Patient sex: M
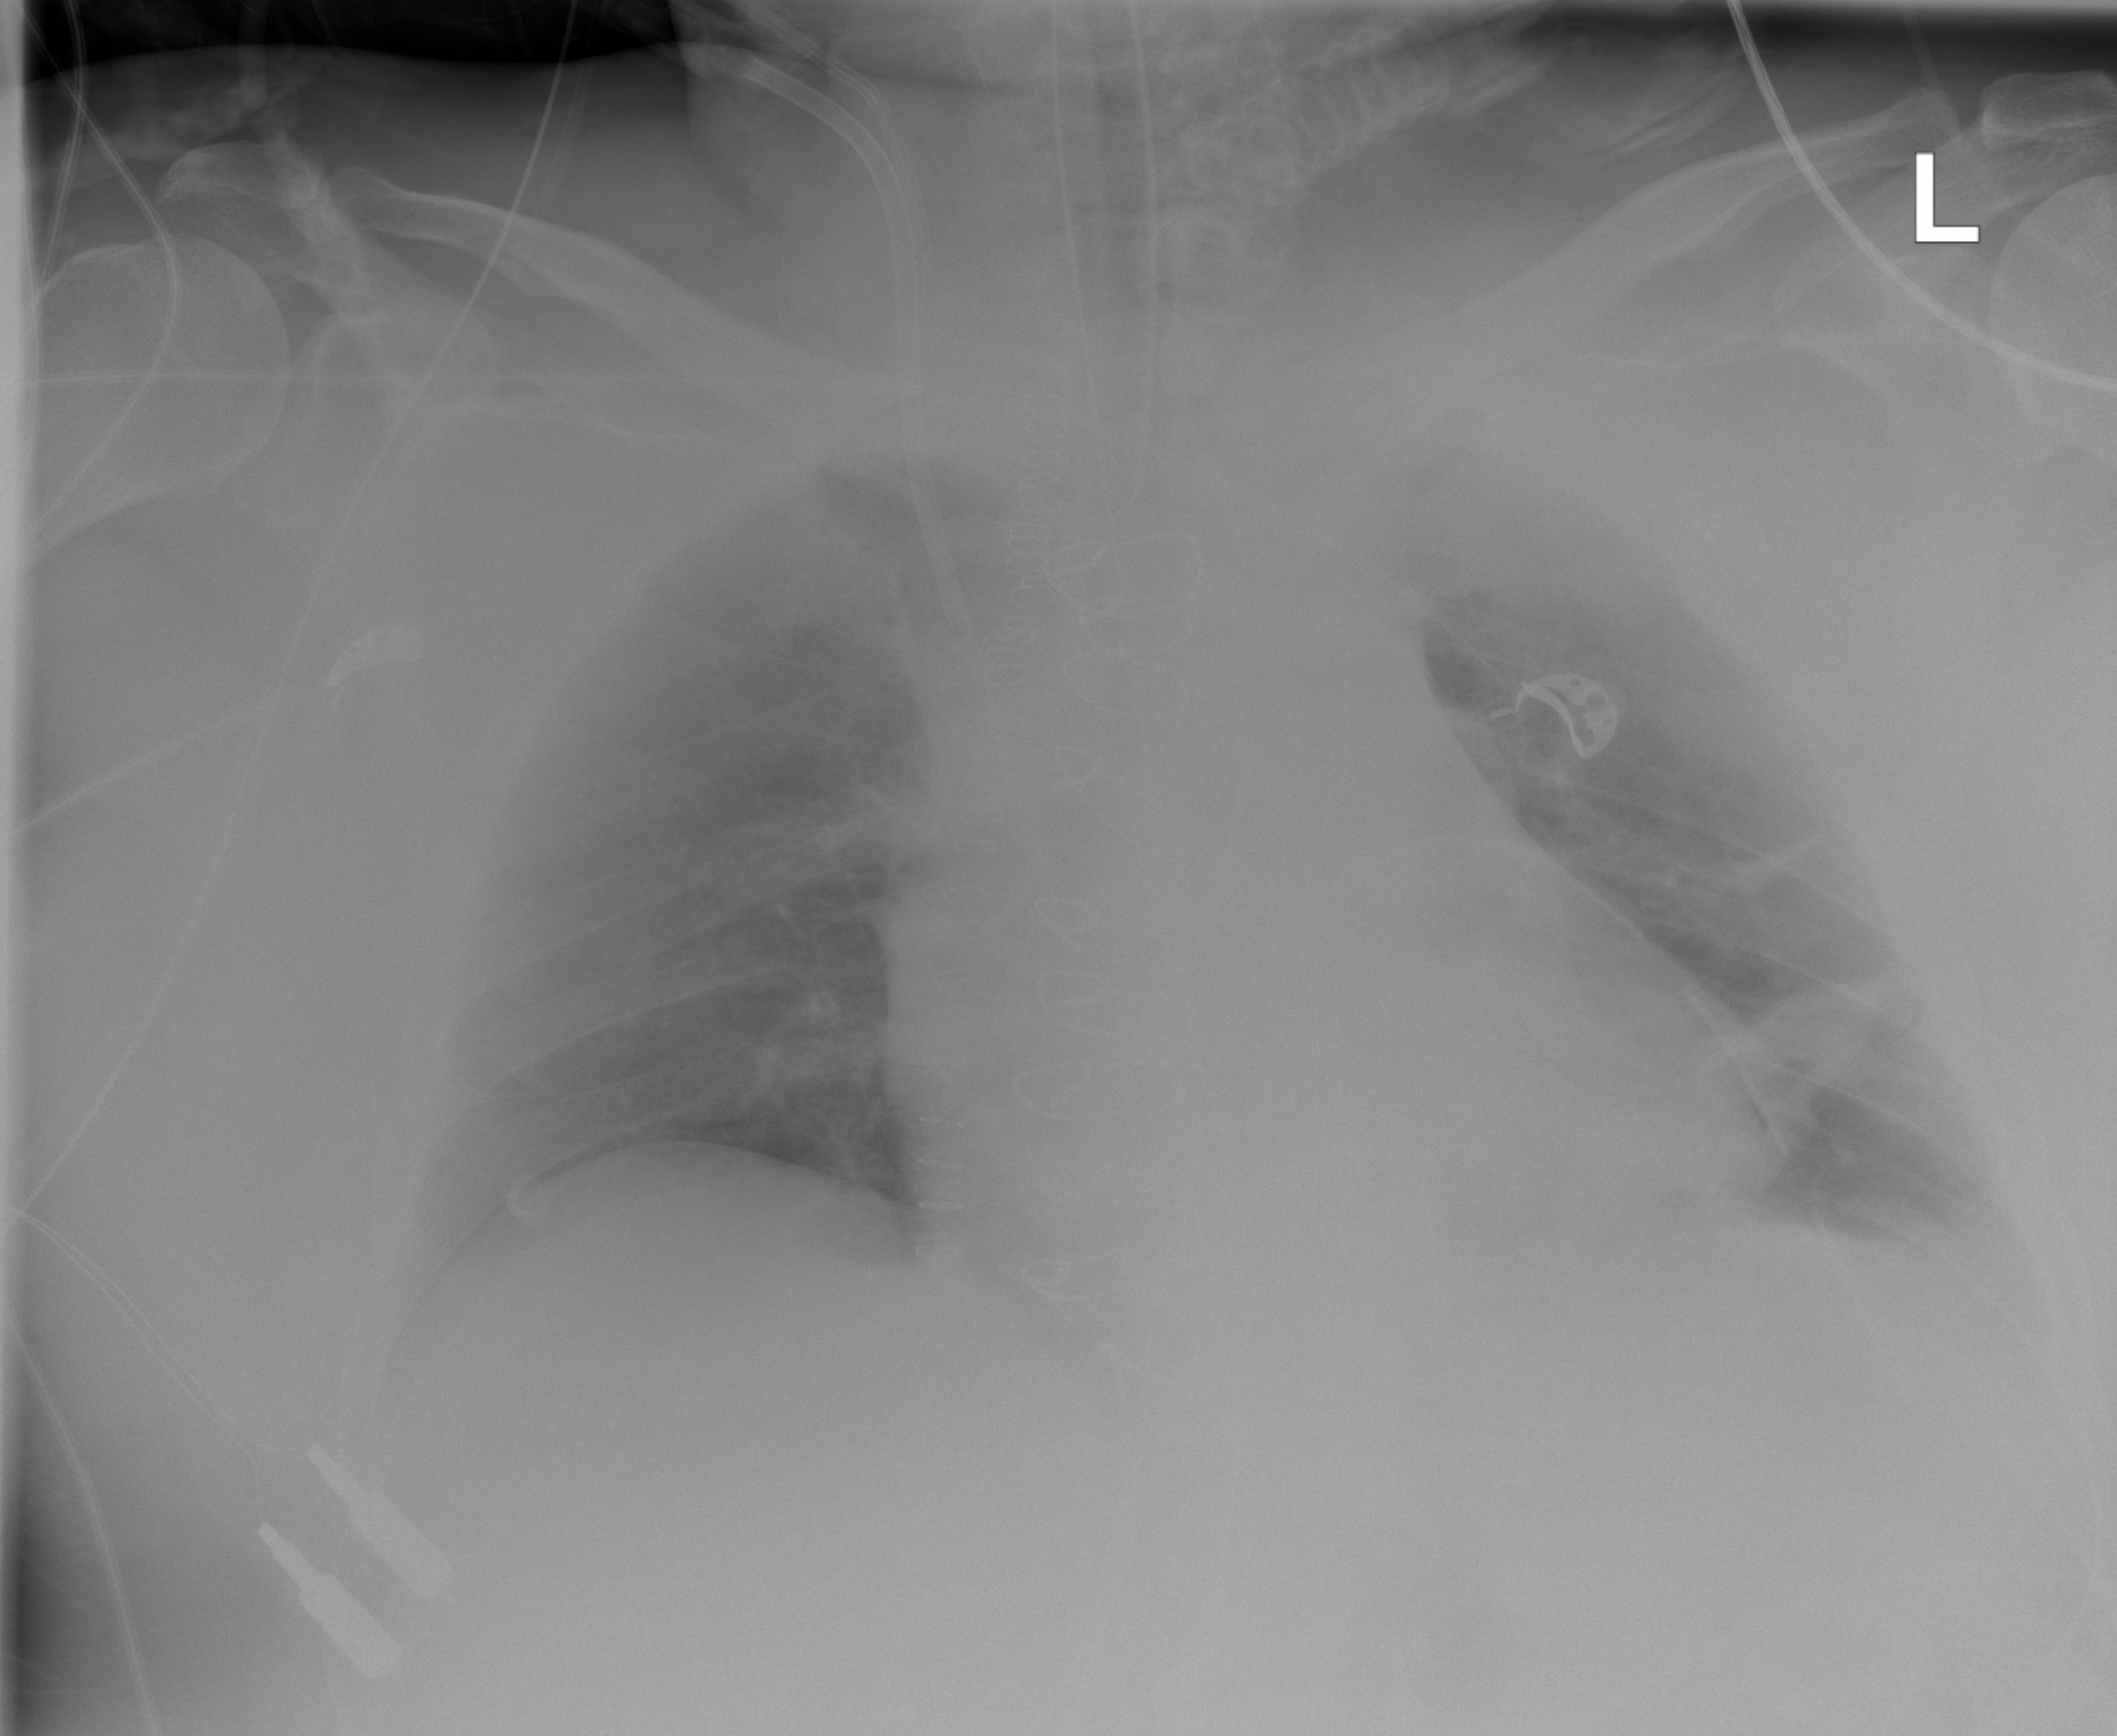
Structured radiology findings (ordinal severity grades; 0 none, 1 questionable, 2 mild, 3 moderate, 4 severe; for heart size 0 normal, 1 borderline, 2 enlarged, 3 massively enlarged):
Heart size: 0
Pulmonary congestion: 0
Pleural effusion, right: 2
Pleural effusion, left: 2
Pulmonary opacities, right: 0
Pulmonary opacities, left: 0
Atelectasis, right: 0
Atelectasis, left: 2